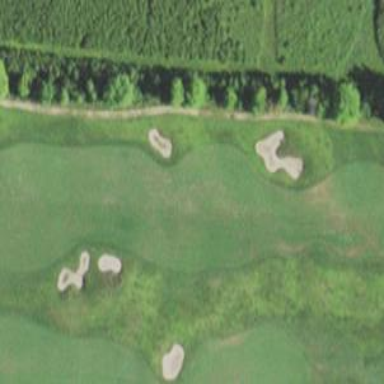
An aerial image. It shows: Golf fairway surrounded by grass.